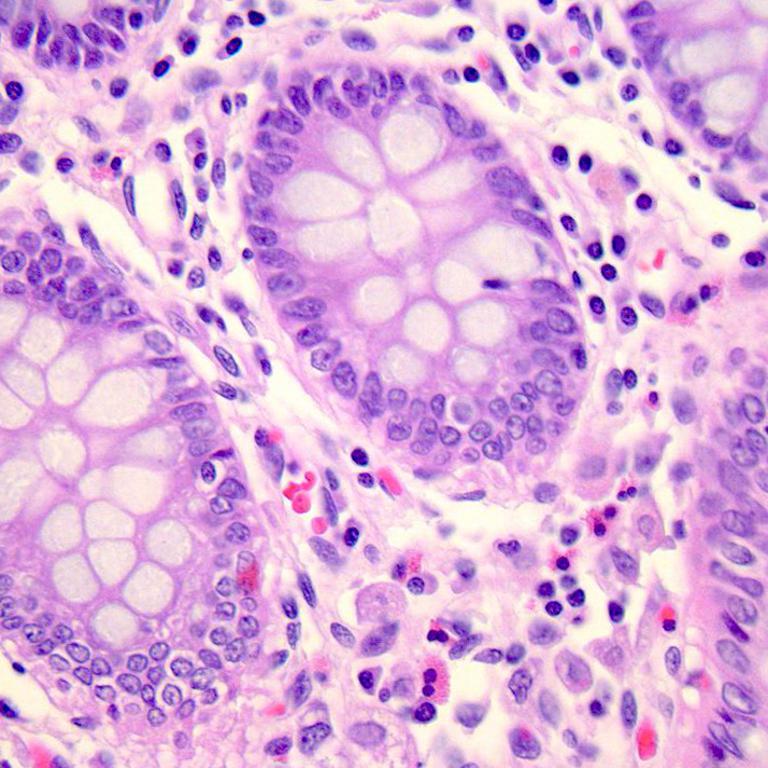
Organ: colon
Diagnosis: benign